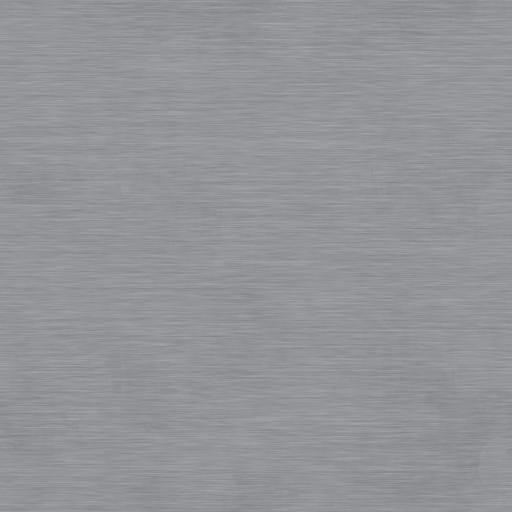
Tags: brushed bumpy metal scratches silver steel